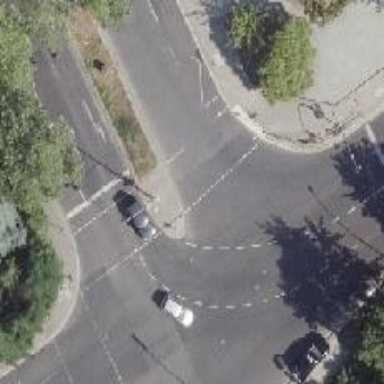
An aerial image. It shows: Road crossing with traffic signals.